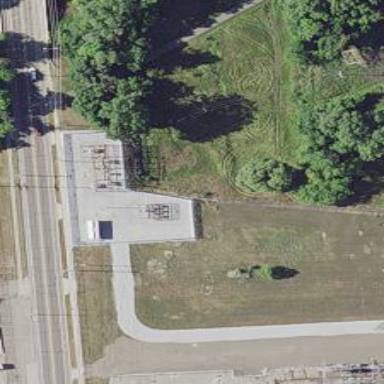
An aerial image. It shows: Power substation.